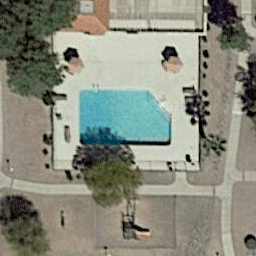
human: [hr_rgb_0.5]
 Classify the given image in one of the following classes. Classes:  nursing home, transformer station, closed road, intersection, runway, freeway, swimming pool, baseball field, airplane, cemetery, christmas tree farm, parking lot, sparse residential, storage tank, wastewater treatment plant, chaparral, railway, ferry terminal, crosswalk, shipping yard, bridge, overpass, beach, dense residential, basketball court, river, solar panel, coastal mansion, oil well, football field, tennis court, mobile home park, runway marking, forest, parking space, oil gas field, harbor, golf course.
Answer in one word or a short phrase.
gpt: swimming pool